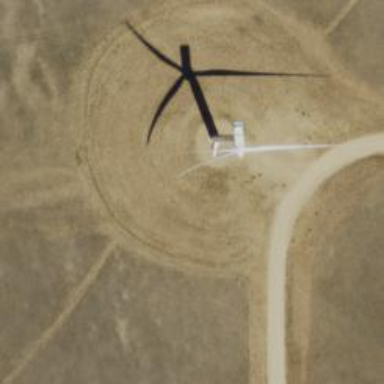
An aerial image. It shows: Wind generator with horizontal axis. The wind turbine is from Vestas.